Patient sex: F
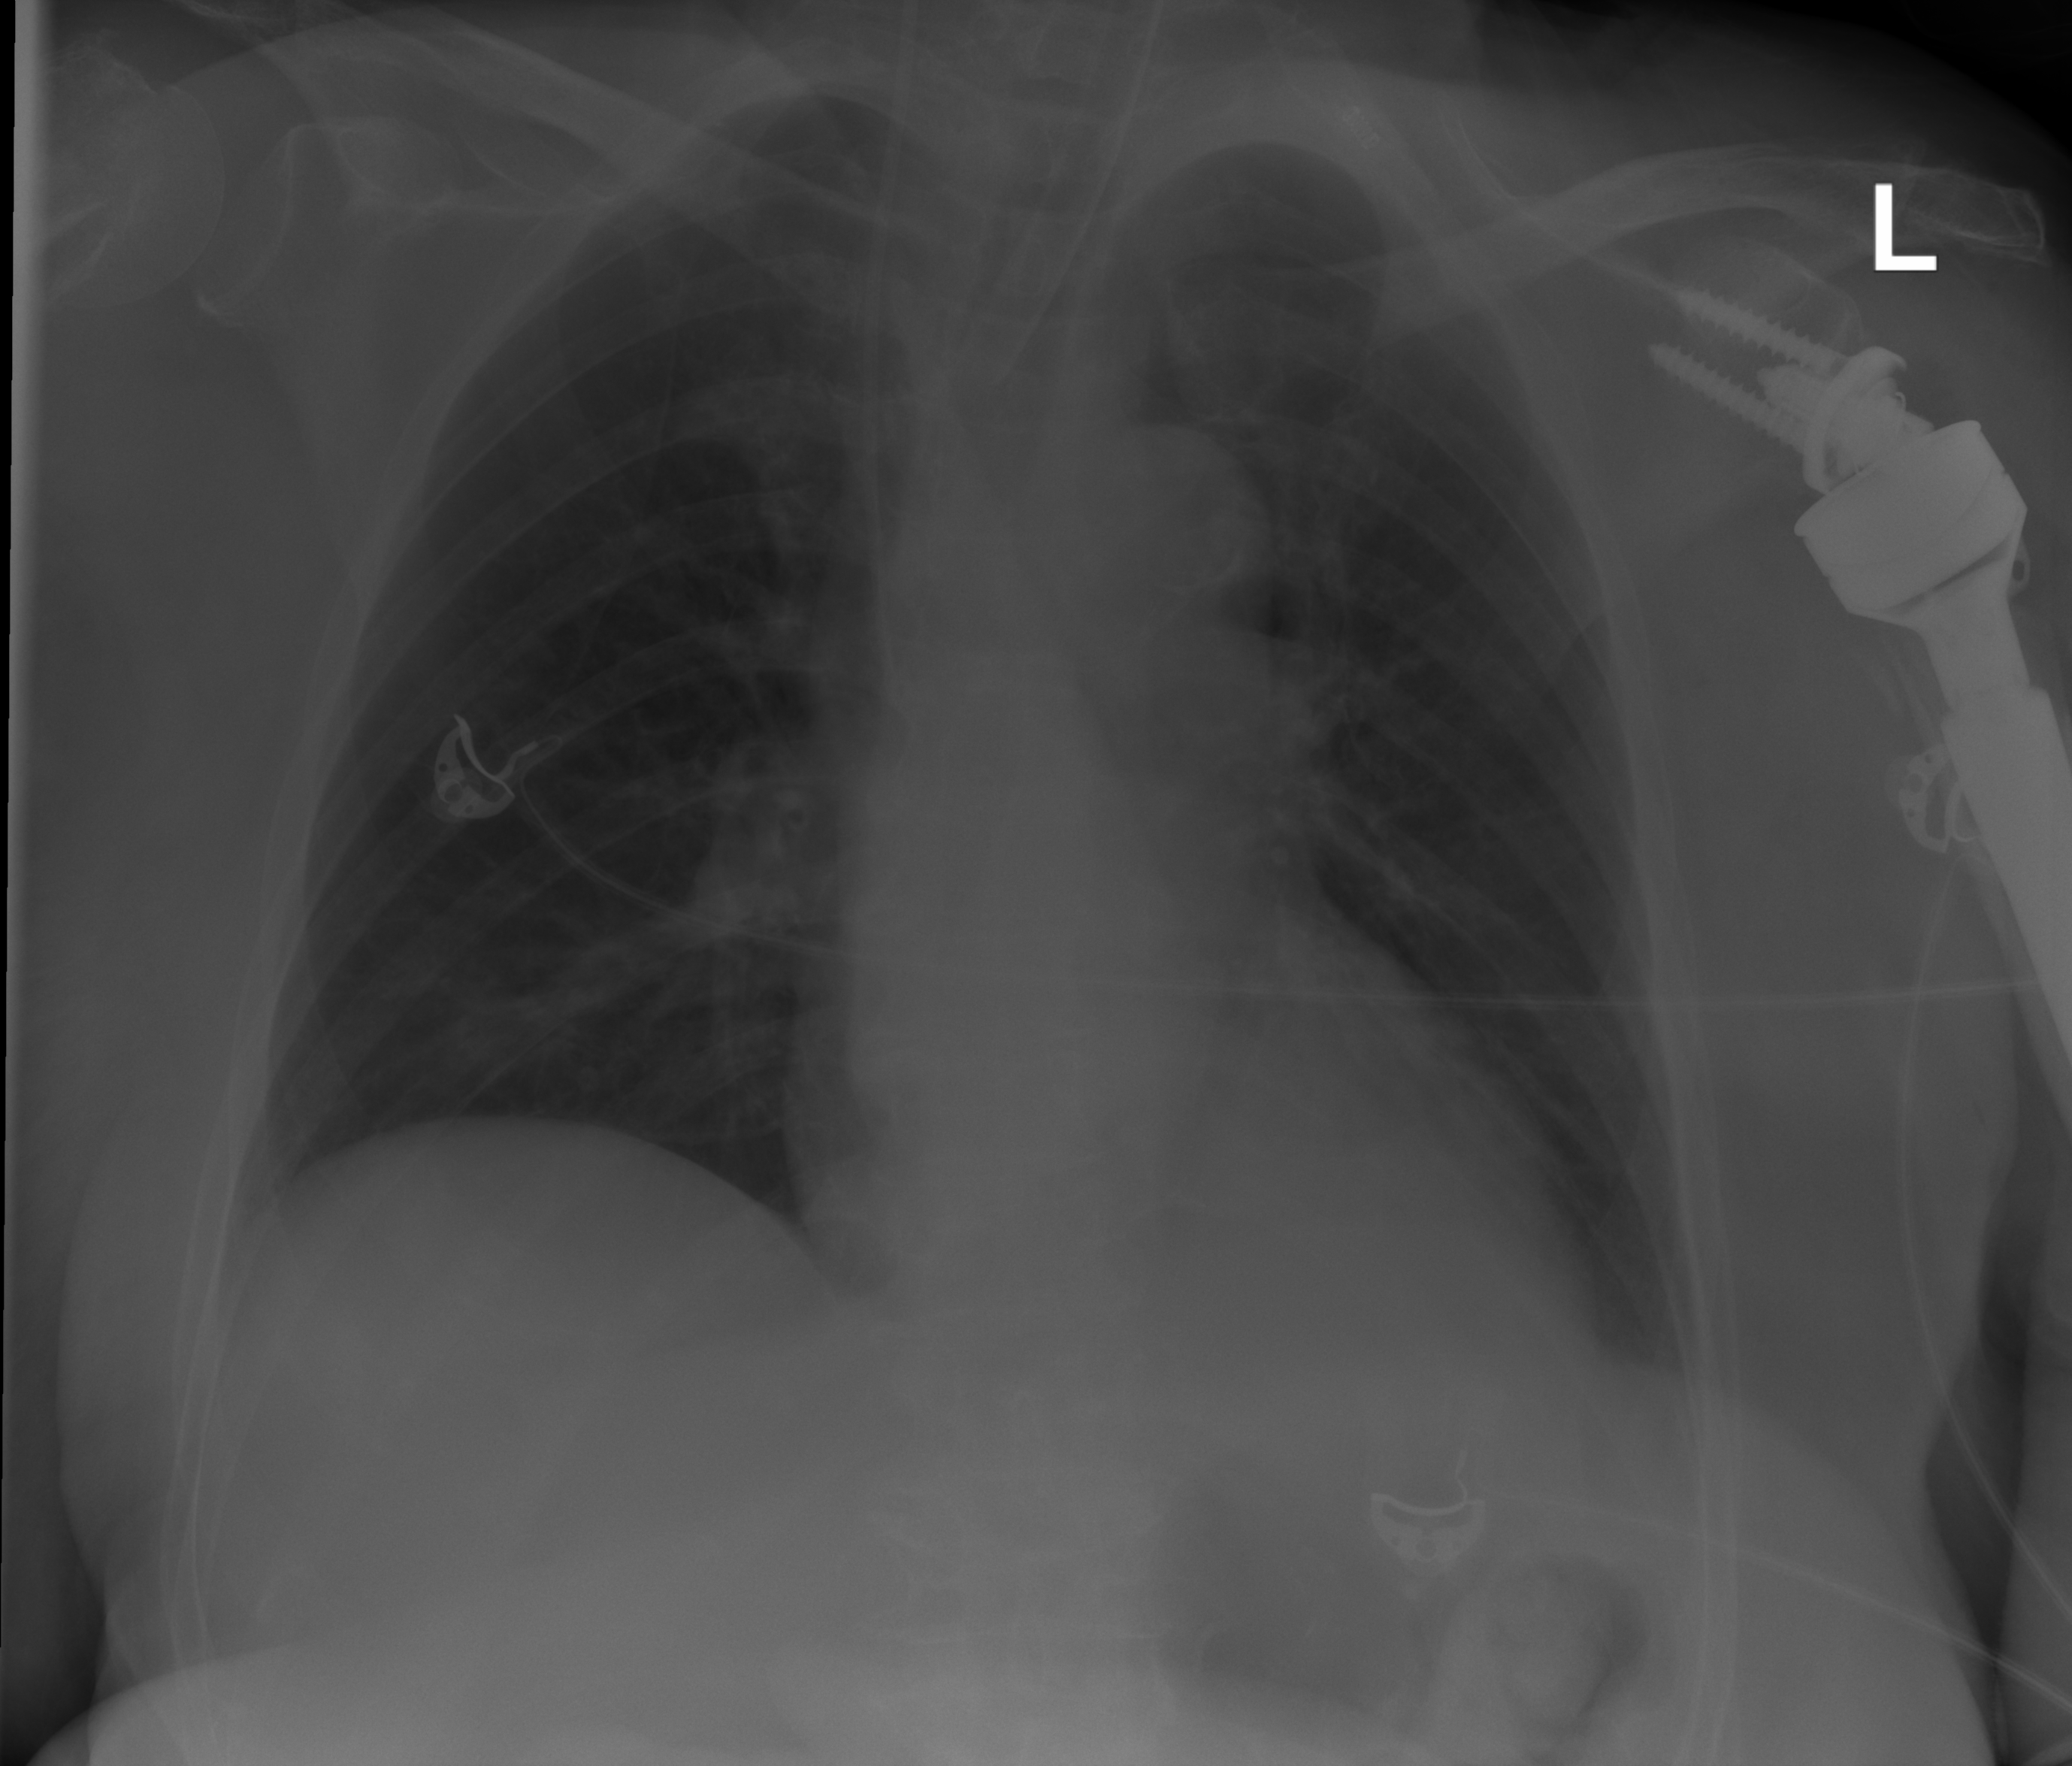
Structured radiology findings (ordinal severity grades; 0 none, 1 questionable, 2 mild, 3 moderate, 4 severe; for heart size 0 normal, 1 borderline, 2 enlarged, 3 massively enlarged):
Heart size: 0
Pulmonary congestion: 0
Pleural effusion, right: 1
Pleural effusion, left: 1
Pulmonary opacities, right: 0
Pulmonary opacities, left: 0
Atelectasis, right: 2
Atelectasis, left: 2